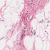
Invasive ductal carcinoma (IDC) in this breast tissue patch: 0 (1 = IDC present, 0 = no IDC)